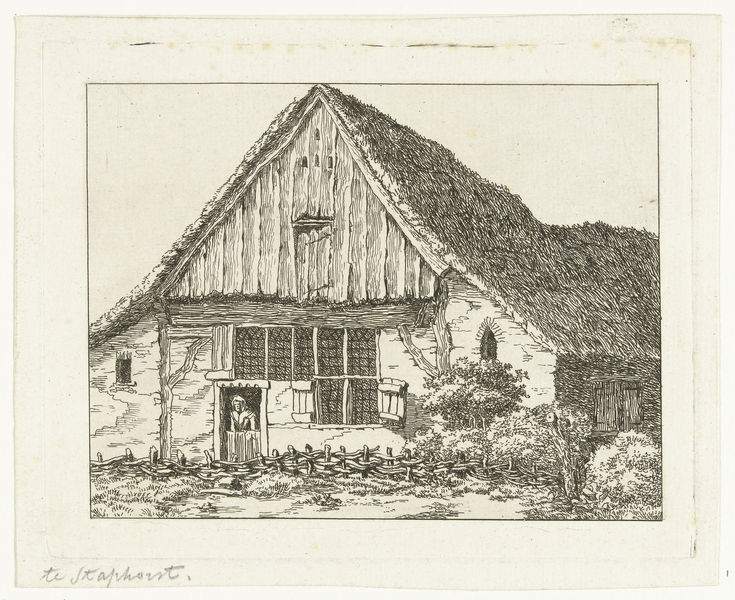
Titel: Een vrouw kijkt uit de deur van een boerderij
Künstler: Anthonie van den Bos
Standort: Amsterdam
Institution: Rijksmuseum
Schlagwörter: radierung, fachwerkhaus, kleingarten